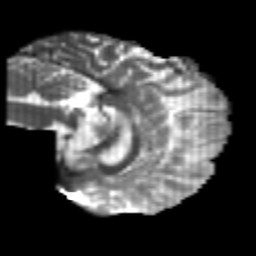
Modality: T2w
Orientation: sagittal
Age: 25
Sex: male
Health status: healthy
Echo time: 0.074 s